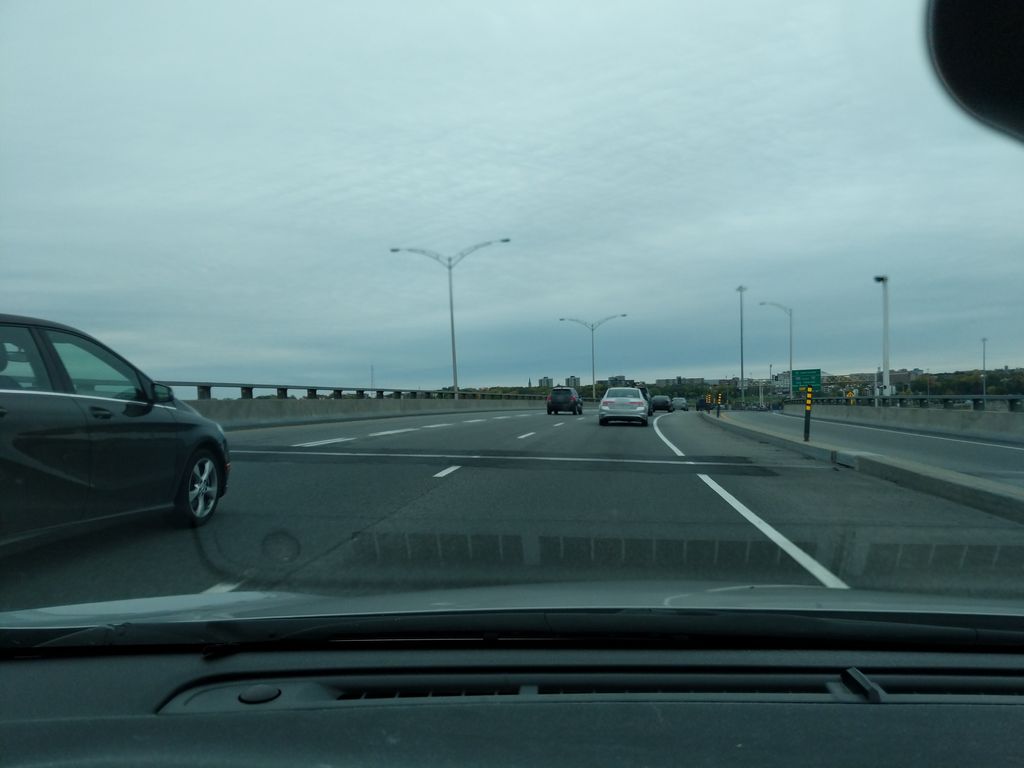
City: quebec_city